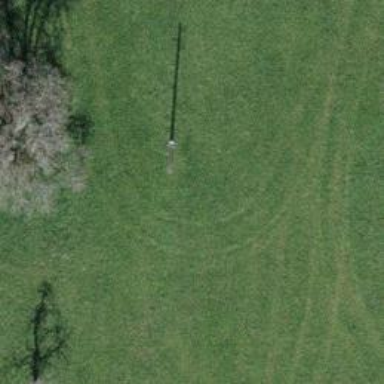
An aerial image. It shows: Minor power line.